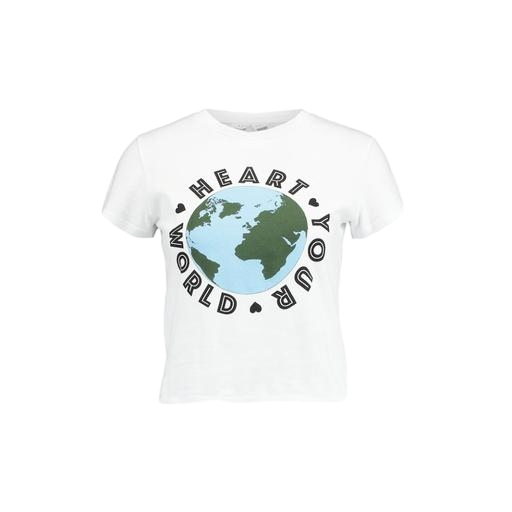
heart print t-shirt, only white t-shirt, graphic t-shirt, white background